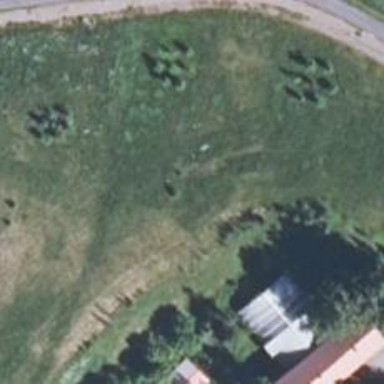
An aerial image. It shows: Golf tee on grassy land.